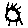
Label: sun